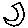
Label: moon